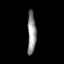
Tissue: prostate
Cell type: T cells
Senescence score: 0.7529
Nuclear area (px): 362
Mean DAPI intensity: 141.804